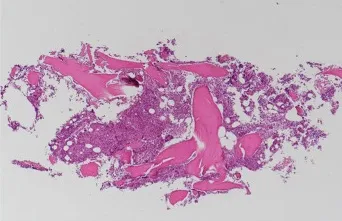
Histopathology of bone marrow biopsy showing scattered infiltration of atypical large lymphocytes. (A) Low-power view of the bone marrow biopsy (H&E stain, x50).
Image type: pathology (h&e)